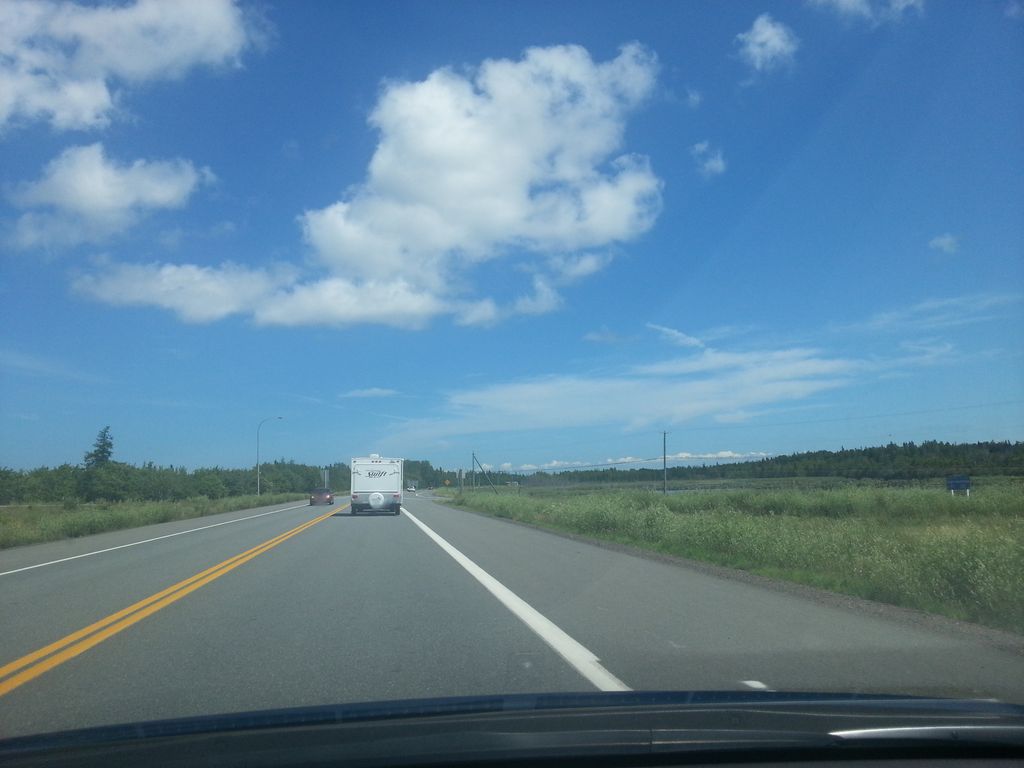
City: charlottetown